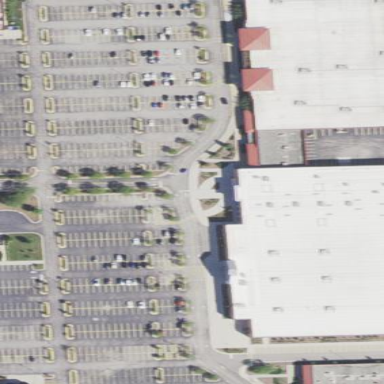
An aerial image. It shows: Retail area.